Question: I have a very simple example in Scala for reading a text file. The example is made in IntelliJ. However when I try to use io.Source.fromFile("..\..
esources\example.txt"), I get a FileNotFoundException. The code works when I type in the absolute path.
Can anyone tell me how to use relative paths for specifying a file in Intellij project?
the directory structure:

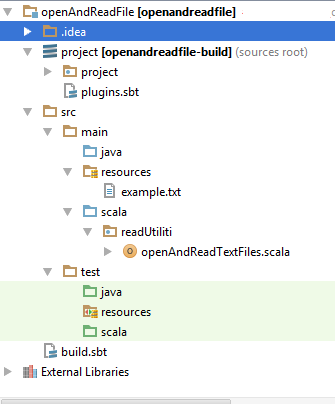
Answer: Paths are relative to the current/working directory, i.e. the directory from which the 'java' command is executed.
When an application is executed from IntelliJ, this working directory is configured in the Run configuration used to launch the application.
So, go to , then find your run configuration, edit it, and see what the field "Working directory" contains. By default, the working directory is the root directory of the project.
Note that, unless the String escaping rules are different in Scala from Java, the path must be separated by slashes:
'''
"../../resources/example.txt"
'''
, or the backslashes must be escaped:
'''
"..\..\resources\example.txt"
'''
Also not that if your goal is to bundle the text file inside the jar of your application, you shouldn't use file IO to read it, but use the 'ClassLoader.getResourceAsStream()' method.